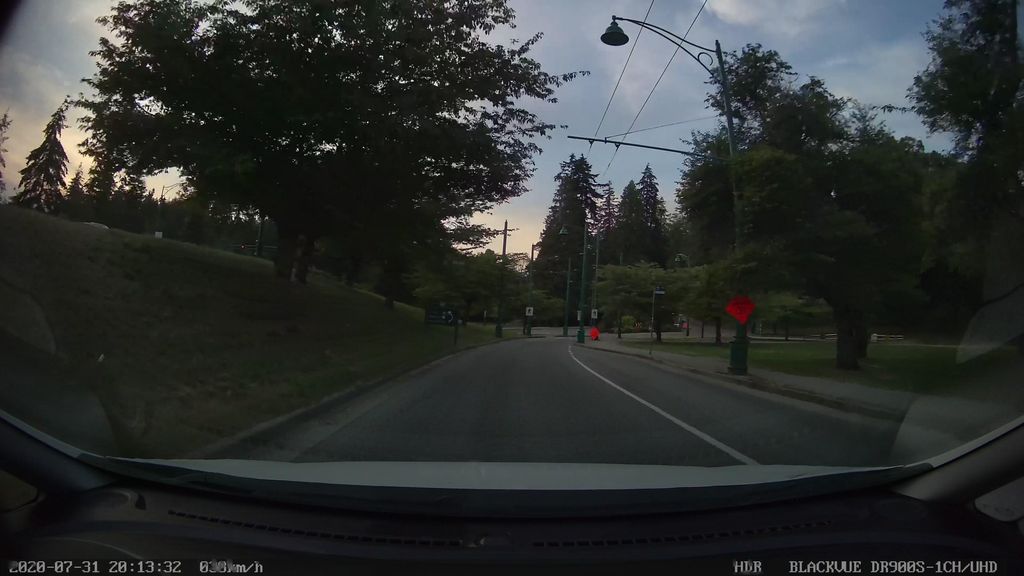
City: vancouver